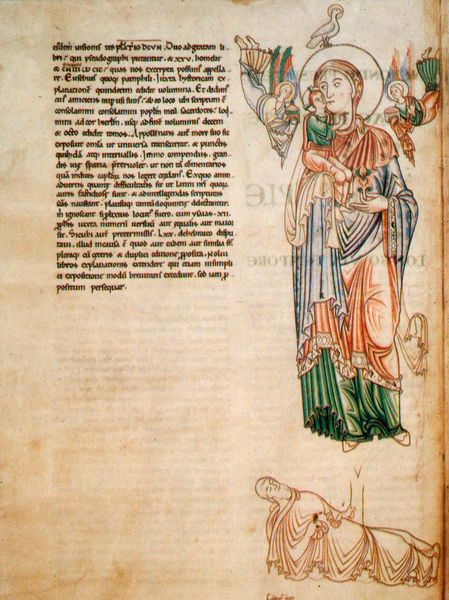
Titel: Lektionar aus Citeaux
Institution: Reims, Bibliothèque Municipale
Schlagwörter: blau, mann, schlaf, grün, frau, rot, bart, taube, mantel, kind, mutter, blatt, fliegen, engel, schrift, schlafen, schlafend, liegend, buch, schweben, seite, illustration, text, buchseite, pergament, frauenfigur, heiligenschein, jesus, maria, schlafender, handschrift, latein, jesuskind, liegender, buchmalerei, einzelblatt